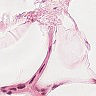
Metastatic tissue present: no